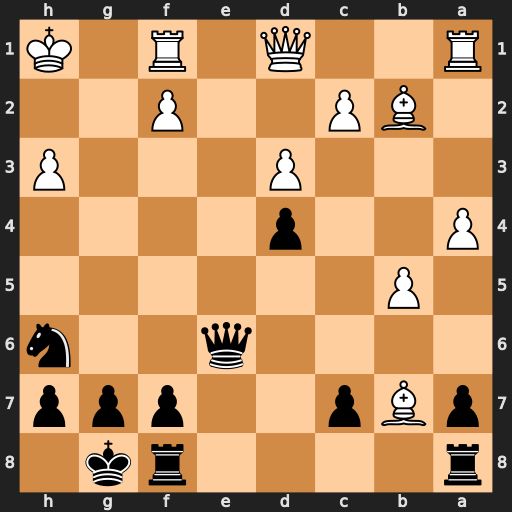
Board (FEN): r4rk1/pBp2ppp/4q2n/1P6/P2p4/3P3P/1BP2P2/R2Q1R1K
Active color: b
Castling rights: -
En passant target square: -
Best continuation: Qxh3+ Kg1 Ng4 Qxg4 Qxg4+